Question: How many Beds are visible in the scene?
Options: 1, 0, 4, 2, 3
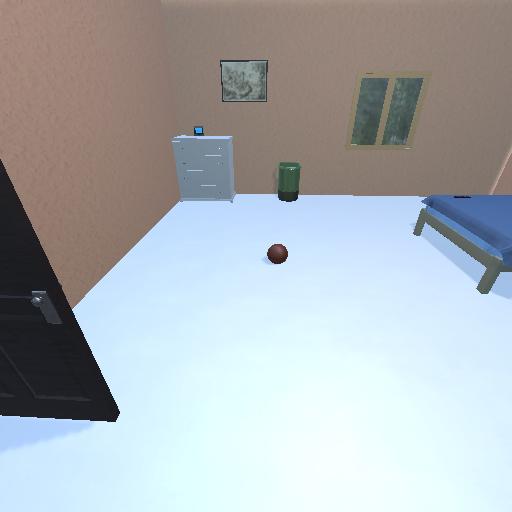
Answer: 1